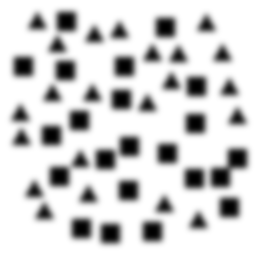
Squares: 22
Triangles: 22
Stars: 0
Total shapes: 44